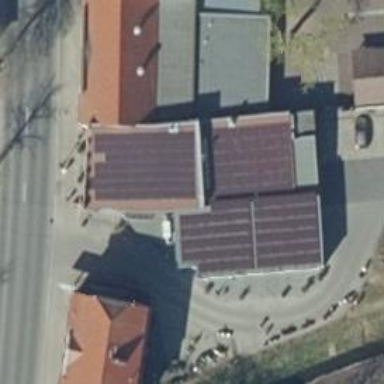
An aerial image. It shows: Cafe.